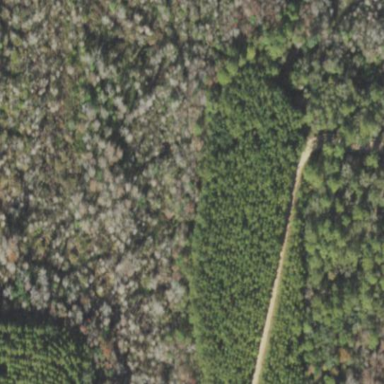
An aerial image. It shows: Forest area dominated by needle-leaved trees.